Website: ulta-beauty
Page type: billing-address
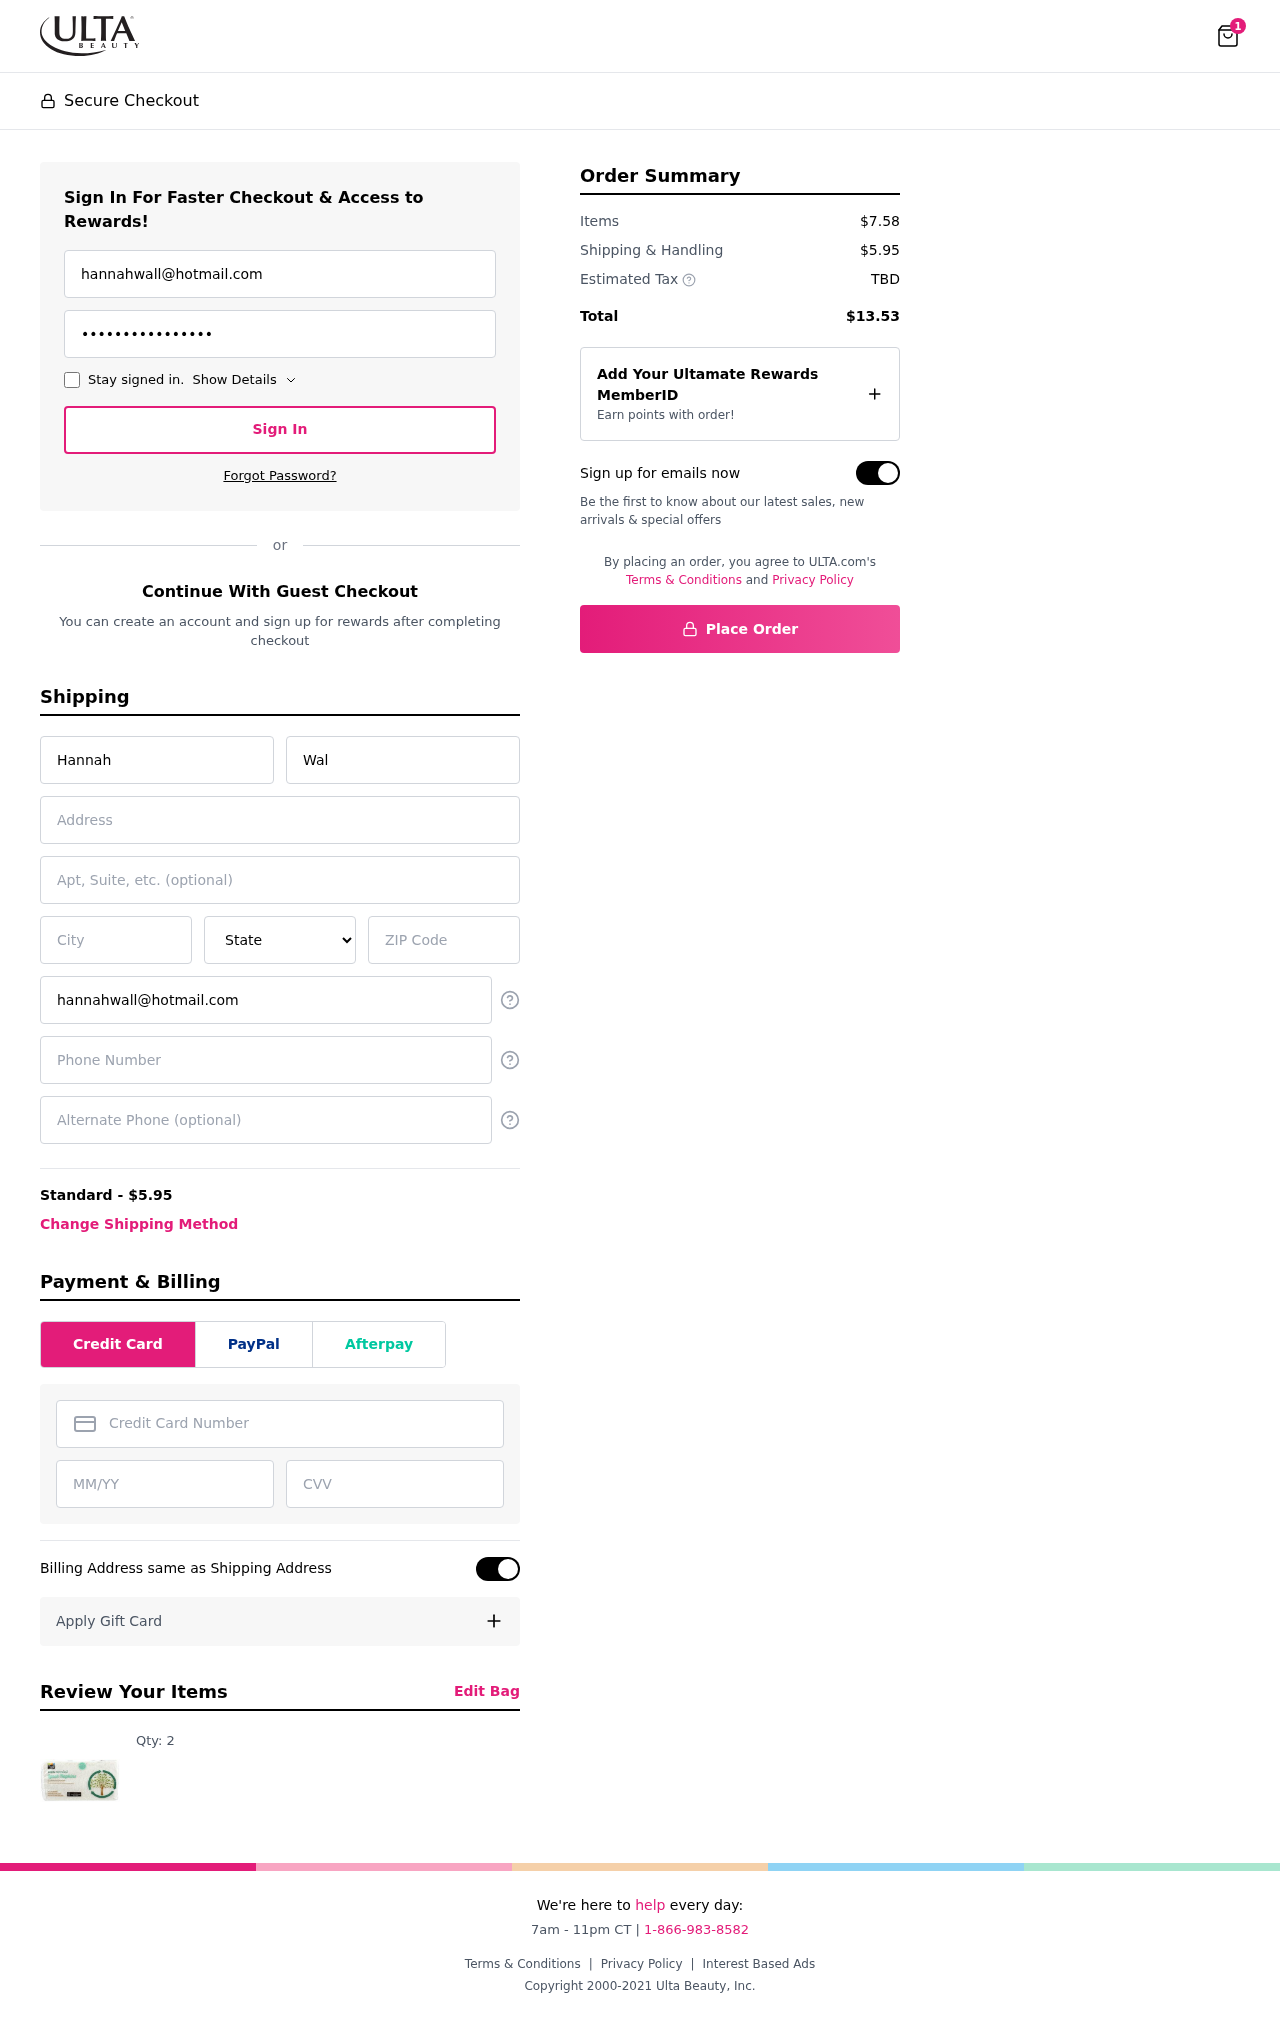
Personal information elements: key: PII_STATE
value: Pennsylvania
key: PII_EMAIL
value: hannahwall@hotmail.com
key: PII_FIRSTNAME
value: Hannah
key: PII_LASTNAME
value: Wall
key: PII_STREET
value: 7737 Krueger Road Apt. 156
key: PII_STREET2
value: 10694 Zimmerman Mall Apt. 071
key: PII_CITY
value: New Aaronside
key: PII_POSTCODE
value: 54554
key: PII_PHONE
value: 8807755892
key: PII_CARD_NUMBER
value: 2720 8022 6358 3555
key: PII_CARD_EXPIRY
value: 04/27
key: PII_CARD_CVV
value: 360
Product elements: key: PRODUCT1_QUANTITY
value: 2
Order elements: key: ORDER_NUM_ITEMS
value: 1
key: ORDER_SHIPPING_COST
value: $5.95
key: ORDER_SUBTOTAL
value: $7.58
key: ORDER_TOTAL
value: $13.53